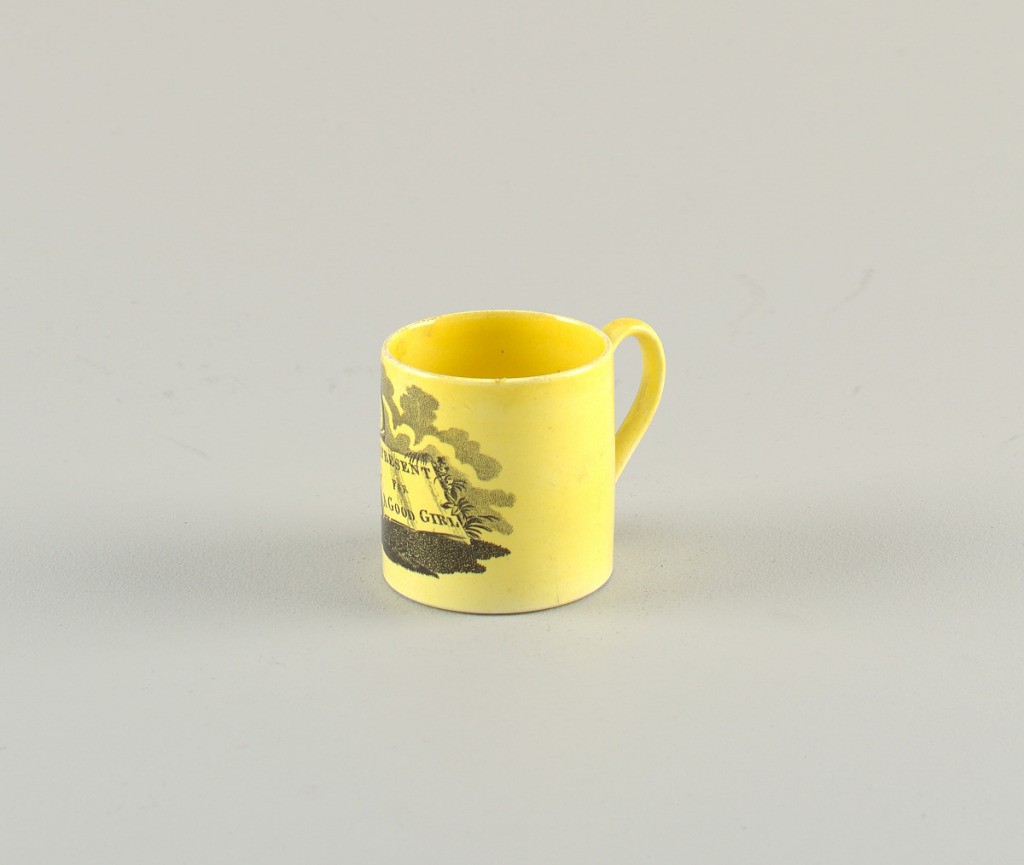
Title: Mug
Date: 18th–mid-19th century
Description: "A present for a good girl"